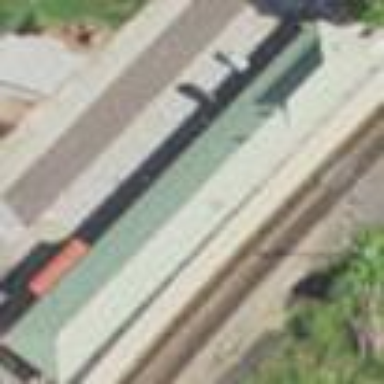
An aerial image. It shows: Train station building.